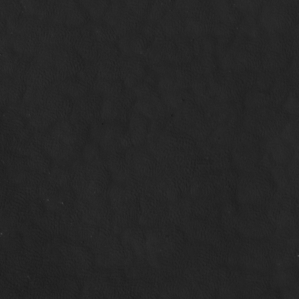
Label: non_frost